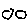
Label: circle